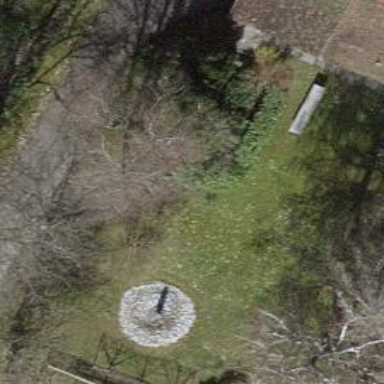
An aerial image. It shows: Deciduous broadleaved tree in garden.